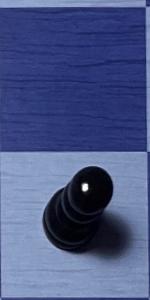
Label: Pawn_Black